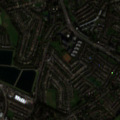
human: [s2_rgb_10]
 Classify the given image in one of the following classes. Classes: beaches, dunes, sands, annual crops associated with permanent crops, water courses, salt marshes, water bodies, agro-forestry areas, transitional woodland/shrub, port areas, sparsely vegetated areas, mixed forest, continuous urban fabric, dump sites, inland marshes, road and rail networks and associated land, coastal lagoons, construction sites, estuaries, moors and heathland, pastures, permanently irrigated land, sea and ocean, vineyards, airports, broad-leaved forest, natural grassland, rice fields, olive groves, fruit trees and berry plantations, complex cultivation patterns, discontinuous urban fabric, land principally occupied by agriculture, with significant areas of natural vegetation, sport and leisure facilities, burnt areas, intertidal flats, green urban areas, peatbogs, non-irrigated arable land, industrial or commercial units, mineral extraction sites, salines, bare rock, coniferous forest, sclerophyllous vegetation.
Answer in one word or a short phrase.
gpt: discontinuous urban fabric, industrial or commercial units, sport and leisure facilities